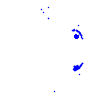
Particle: pion